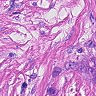
Metastatic tissue present: no